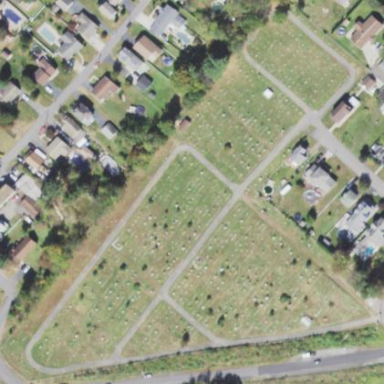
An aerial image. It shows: Cemetery.